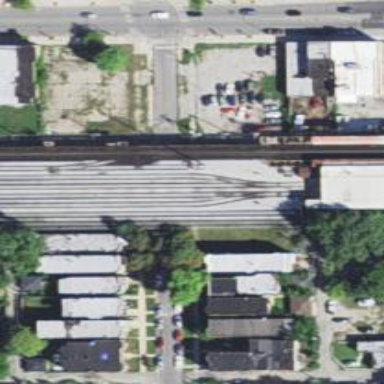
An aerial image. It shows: Bridge over electrified rail tracks leading to service yard.